Question: I have a 'run.sh' like this
'''
virtualenv -p python3 env
source env/bin/activate
pip3 install -r requirements.txt
python3 -m profilo.workflow_demo trace.log blocks
'''
When i run this on terminal it runs ok but when i run this shell in external tools android studio it raise an error.
'''
/home/cpu10475-local/Desktop/python/run.sh: 2: /home/cpu10475-local/Desktop/python/run.sh: source: not found
/home/cpu10475-local/Desktop/python/run.sh: 3: /home/cpu10475-local/Desktop/python/run.sh: pip3: not found
Process finished with exit code 1
'''
My tool config is here:

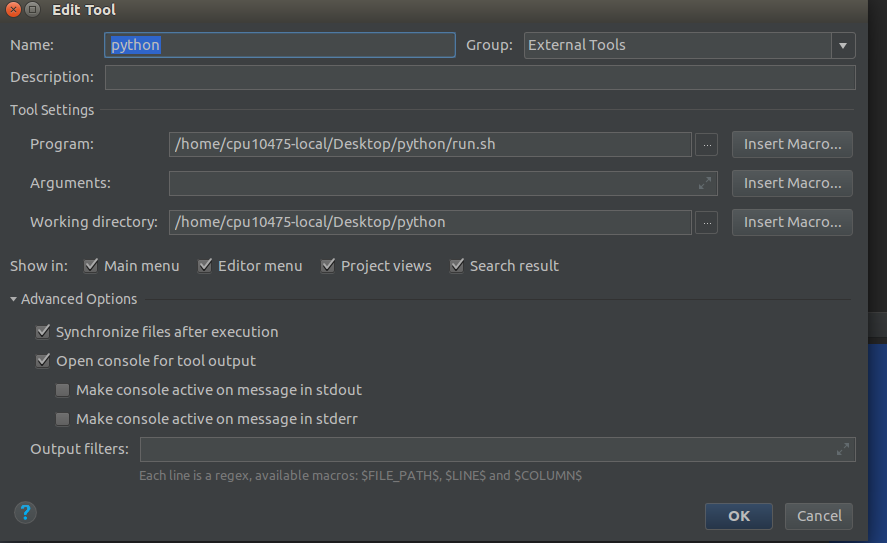
Answer: I think the External Tools in Android Studio doesn't support 'source'. So you should try removing the first 2 lines and installing 'pip3' then run the module again.